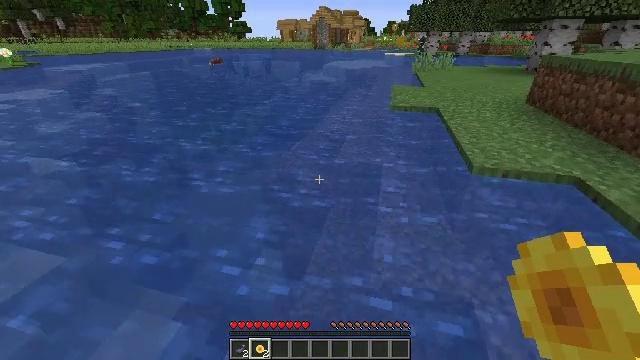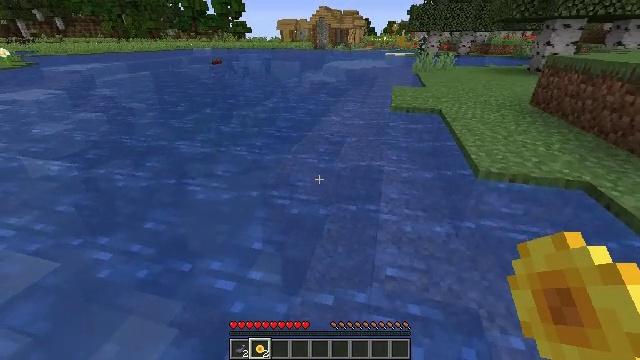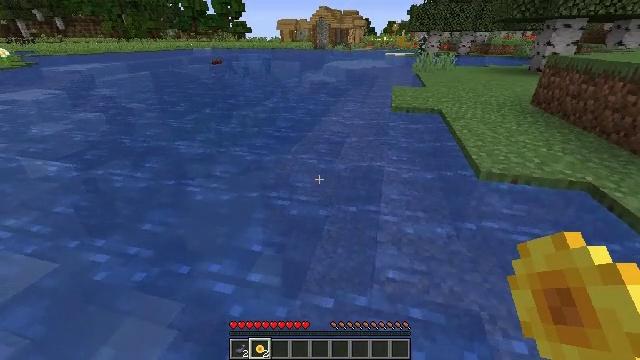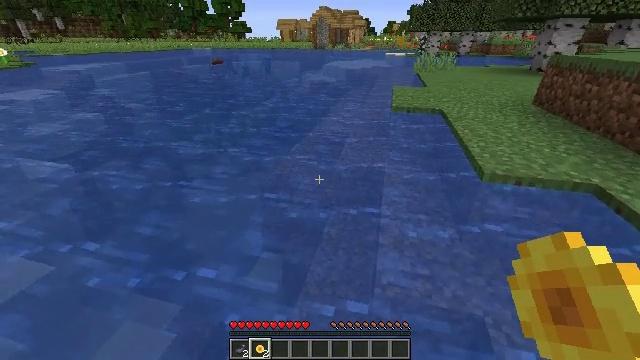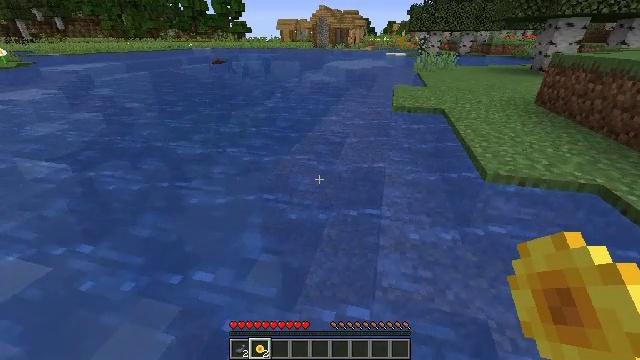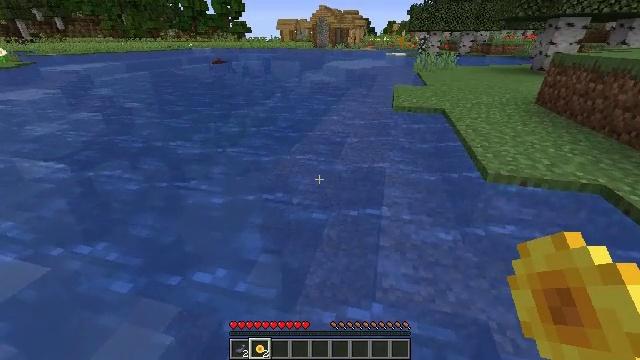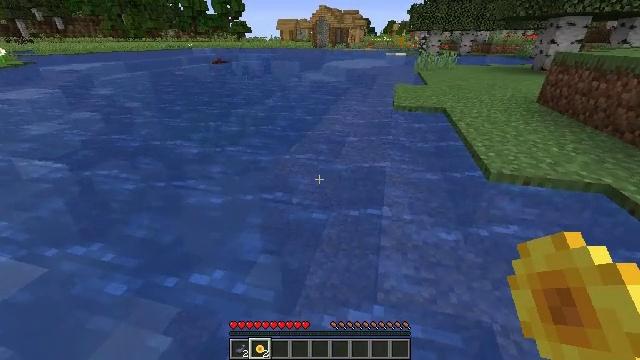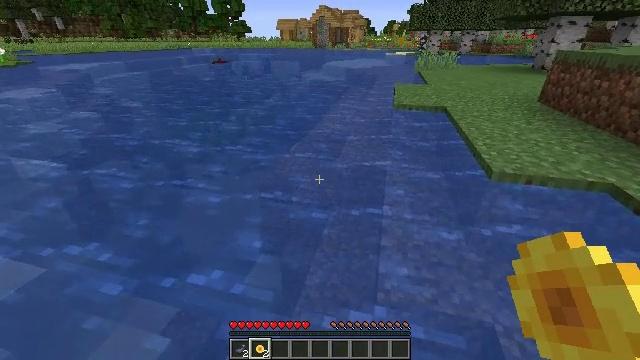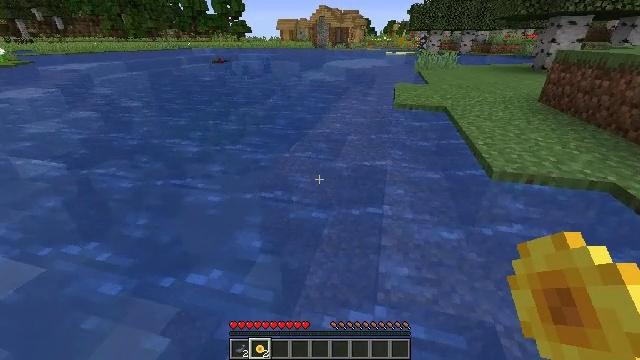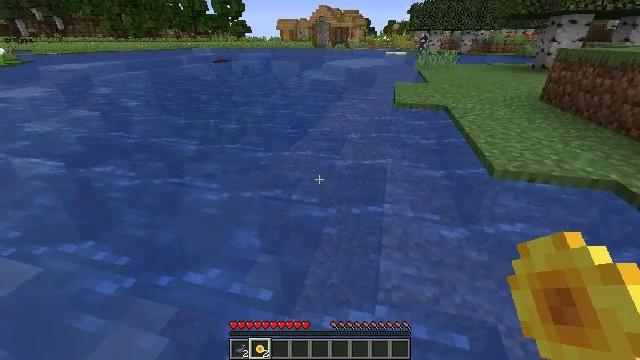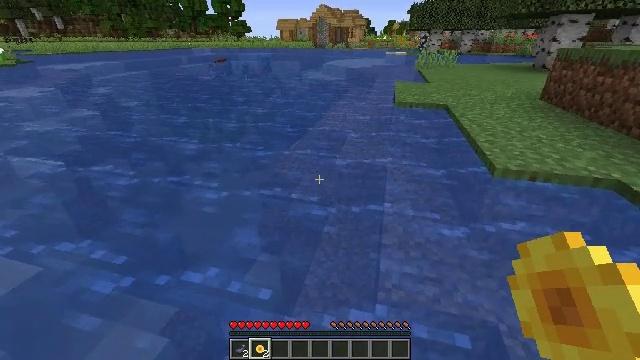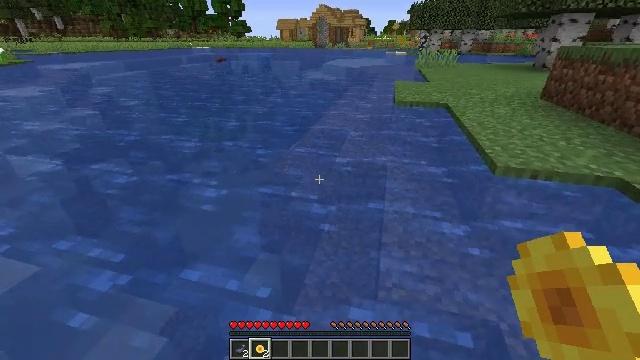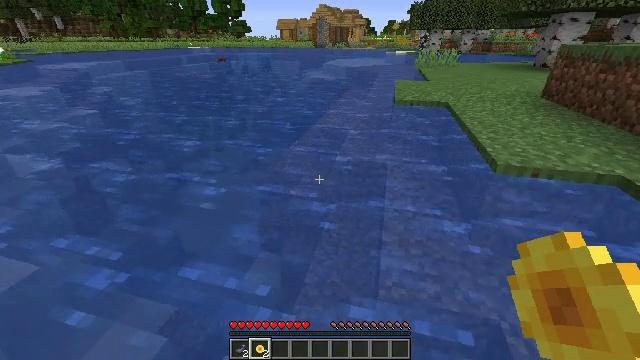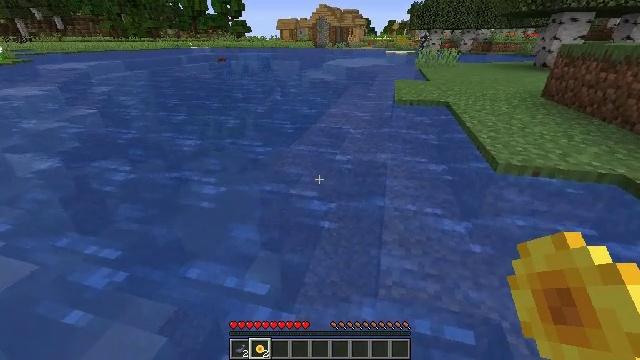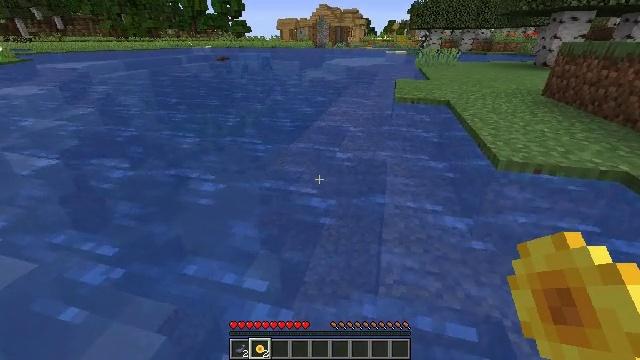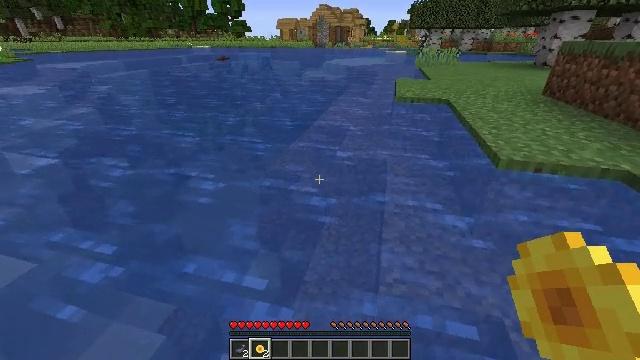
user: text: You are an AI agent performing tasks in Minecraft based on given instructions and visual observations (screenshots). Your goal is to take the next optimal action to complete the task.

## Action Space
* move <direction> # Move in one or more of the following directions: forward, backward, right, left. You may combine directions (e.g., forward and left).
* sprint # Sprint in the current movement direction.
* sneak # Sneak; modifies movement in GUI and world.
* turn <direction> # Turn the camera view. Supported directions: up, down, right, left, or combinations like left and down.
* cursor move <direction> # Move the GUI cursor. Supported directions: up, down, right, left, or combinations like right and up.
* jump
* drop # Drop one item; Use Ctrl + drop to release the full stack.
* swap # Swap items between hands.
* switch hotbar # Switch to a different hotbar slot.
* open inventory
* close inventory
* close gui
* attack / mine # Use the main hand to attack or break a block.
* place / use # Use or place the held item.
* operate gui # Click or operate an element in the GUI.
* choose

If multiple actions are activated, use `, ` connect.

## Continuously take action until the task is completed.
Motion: motion action
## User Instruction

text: Make yellow dye with materials in the crafting table.
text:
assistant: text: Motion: no_op
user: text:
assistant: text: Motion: no_op
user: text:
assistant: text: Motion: no_op
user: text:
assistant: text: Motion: no_op
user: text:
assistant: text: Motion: no_op
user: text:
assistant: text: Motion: no_op
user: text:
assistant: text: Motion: no_op
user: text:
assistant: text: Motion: no_op
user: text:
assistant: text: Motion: no_op
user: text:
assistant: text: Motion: no_op
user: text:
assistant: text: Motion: no_op
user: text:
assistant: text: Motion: no_op
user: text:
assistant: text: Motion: no_op
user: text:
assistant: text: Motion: no_op
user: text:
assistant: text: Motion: no_op
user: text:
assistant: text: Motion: no_op
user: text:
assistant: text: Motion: no_op
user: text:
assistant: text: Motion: no_op
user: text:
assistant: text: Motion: no_op
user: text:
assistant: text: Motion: no_op
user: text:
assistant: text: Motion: no_op
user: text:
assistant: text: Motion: no_op
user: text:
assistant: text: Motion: no_op
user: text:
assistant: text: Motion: no_op
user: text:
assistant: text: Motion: no_op
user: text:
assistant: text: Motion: no_op
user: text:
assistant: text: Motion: move forward
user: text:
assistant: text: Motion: move forward
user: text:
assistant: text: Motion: move forward
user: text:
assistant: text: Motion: move forward, turn left and down